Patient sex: M
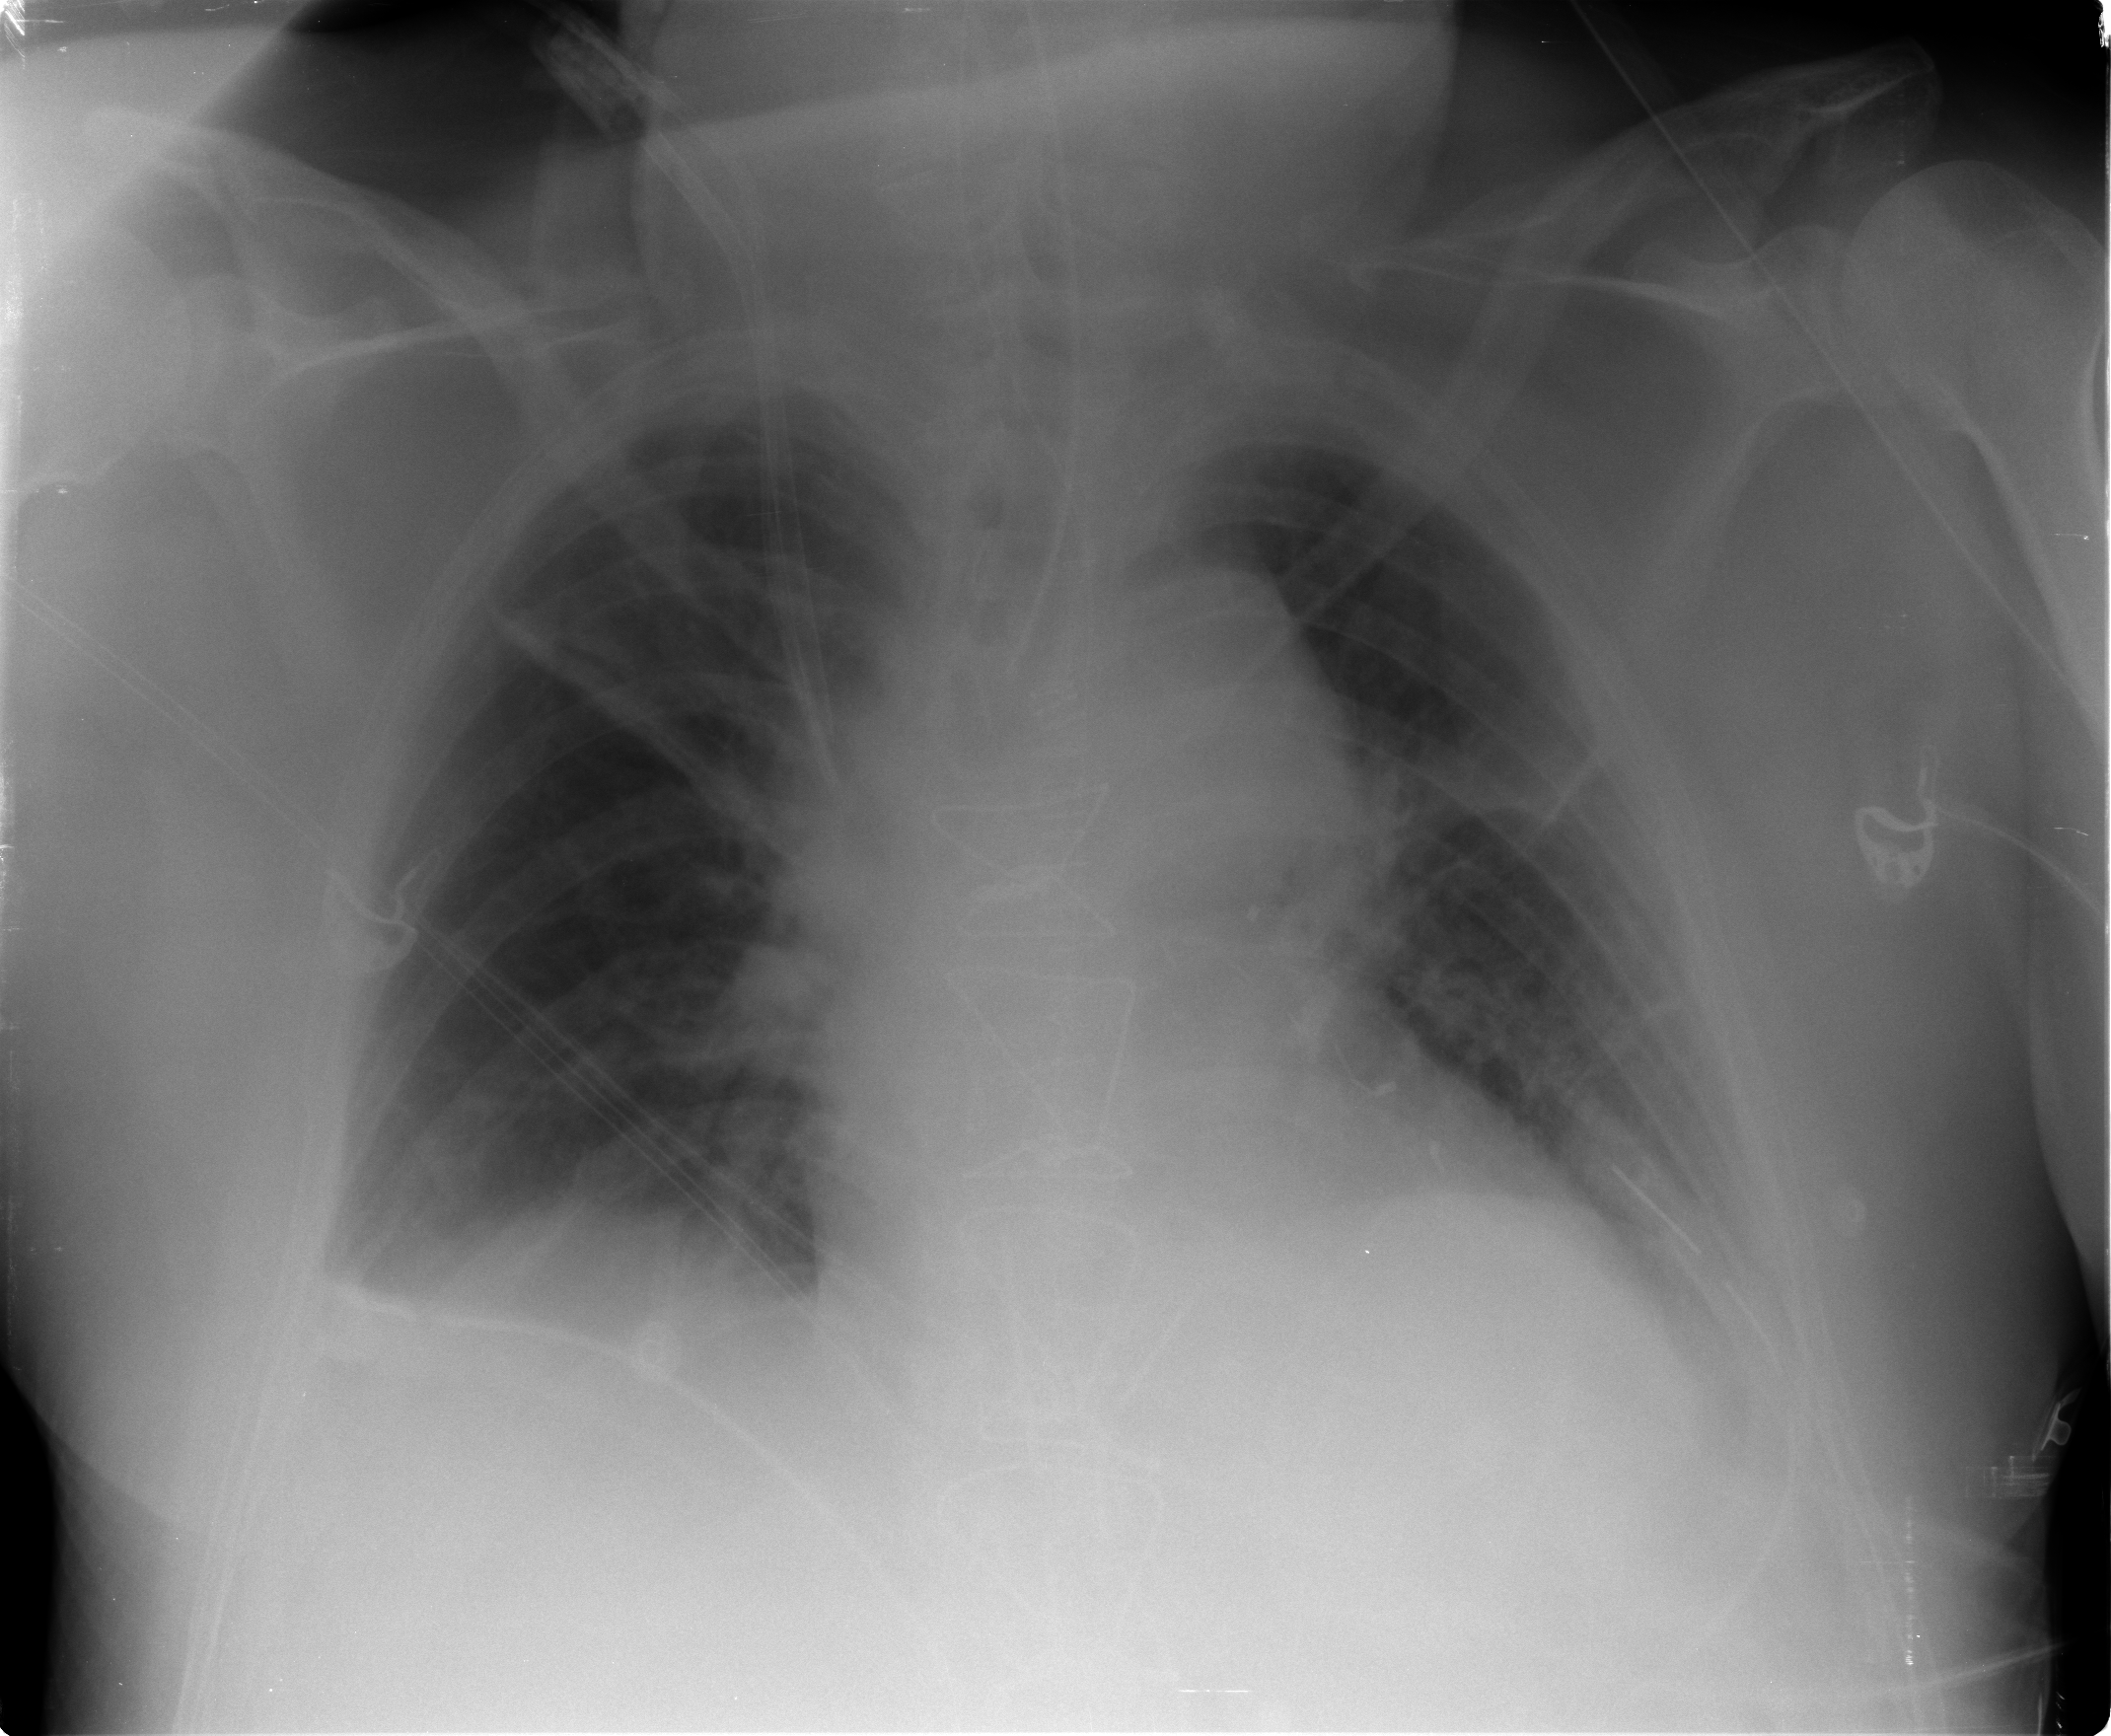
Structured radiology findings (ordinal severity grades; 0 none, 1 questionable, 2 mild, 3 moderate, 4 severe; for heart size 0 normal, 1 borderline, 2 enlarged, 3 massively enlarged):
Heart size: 2
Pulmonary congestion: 2
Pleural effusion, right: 2
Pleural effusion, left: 2
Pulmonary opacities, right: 0
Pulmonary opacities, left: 0
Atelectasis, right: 2
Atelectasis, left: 2